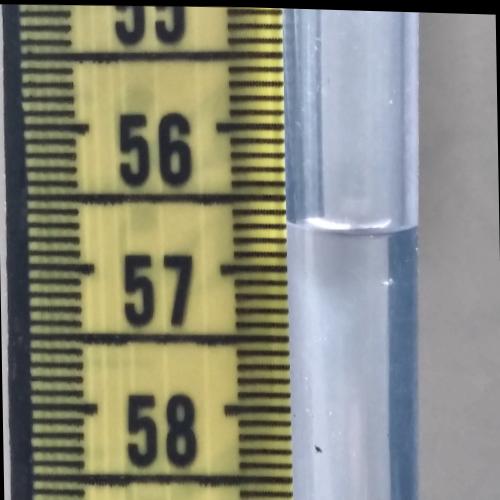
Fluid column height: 56.7 cm